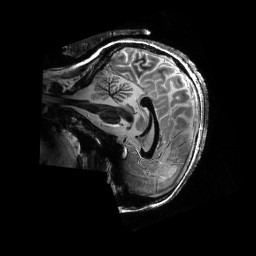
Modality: T1w
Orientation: sagittal
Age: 30
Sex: female
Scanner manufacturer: siemens
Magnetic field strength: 6.98 T
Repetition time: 4.5 s
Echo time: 0.00337 s